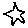
Label: star